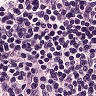
Metastatic tissue present: no